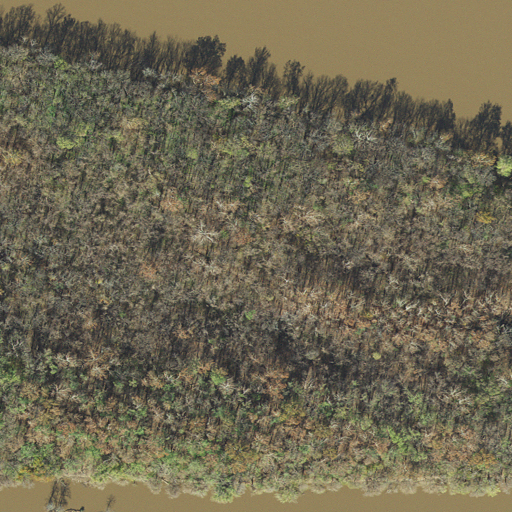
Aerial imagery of island in Maryland named Van Deventer Island containing deciduous forest, woody wetlands, open water, mixed forest, and herbaceous wetlands